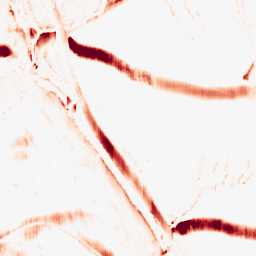
Category: morphological
Decomposition family: morphological_rect
Decomposition parameters: operation: opening
width: 5
height: 20
Upsampling method: cubic_mitchell
Upsampling parameters: scale: 2
Upsampling scale: 2